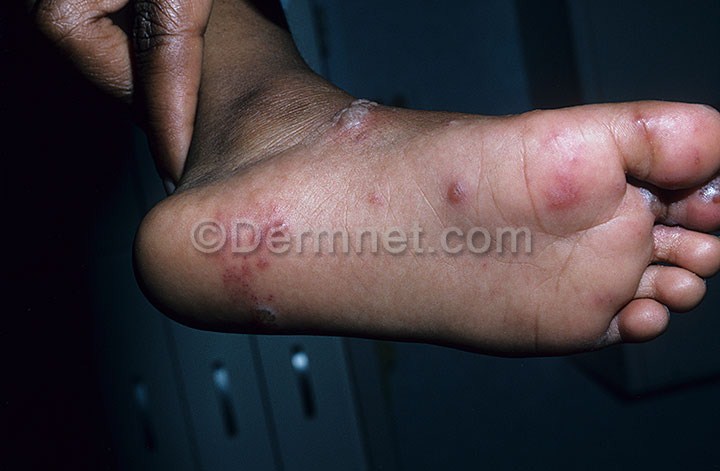
Disease: Warts Molluscum and other Viral Infections